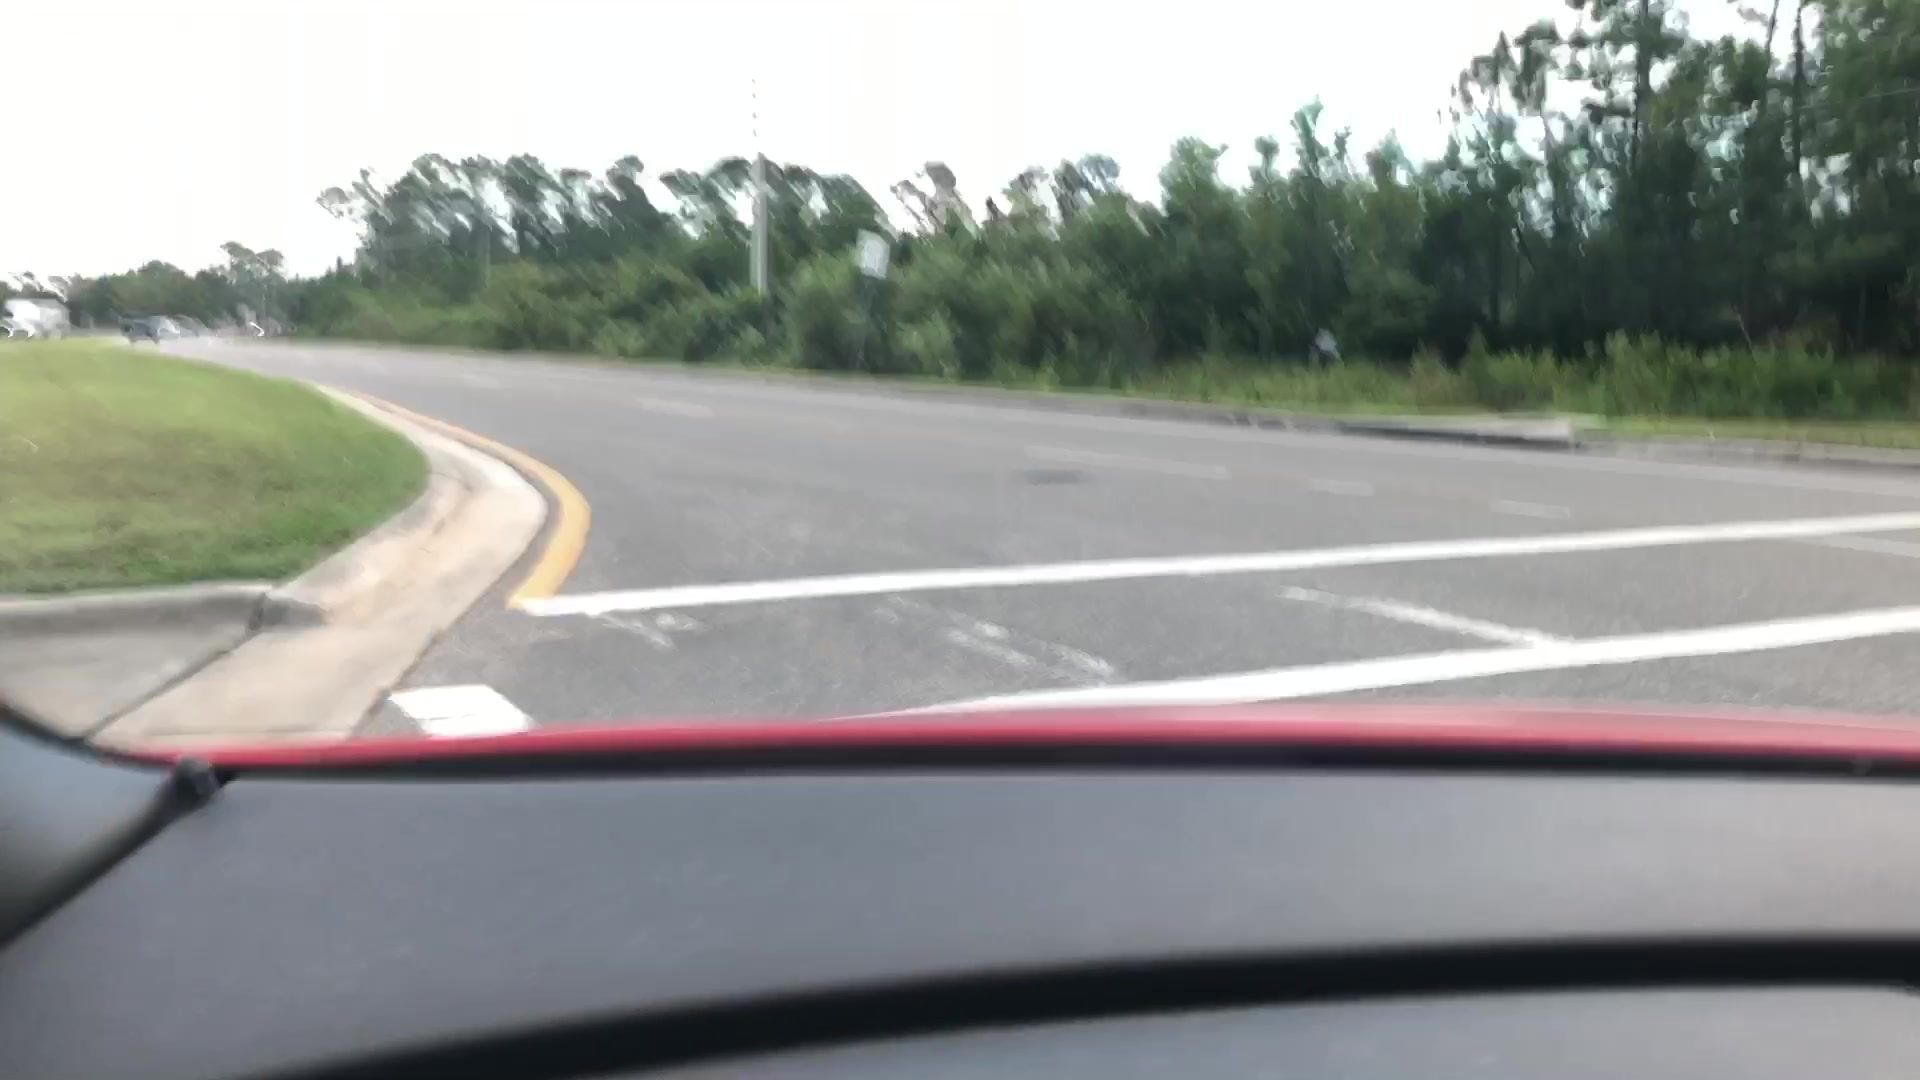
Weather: rainy
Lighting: day
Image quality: slightly poor
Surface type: driving surface
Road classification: service, tertiary
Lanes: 1
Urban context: low density rural
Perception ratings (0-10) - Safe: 2.99, Lively: 2.1, Beautiful: 7.37, Boring: 5.3, Depressing: 3.34, Wealthy: 2.77